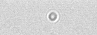
Label: camera_spot